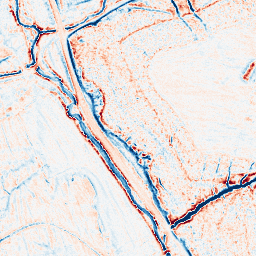
Category: classical
Decomposition family: gaussian_anisotropic
Decomposition parameters: sigma_x: 2
sigma_y: 2
Upsampling method: quadratic
Upsampling parameters: scale: 4
Upsampling scale: 4